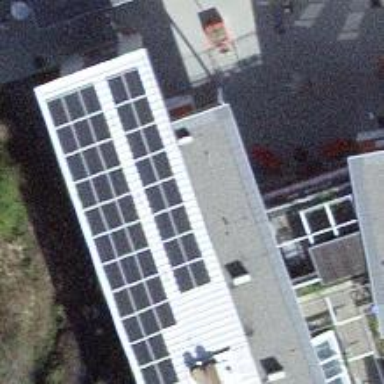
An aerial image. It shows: Solar power generator.